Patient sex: M
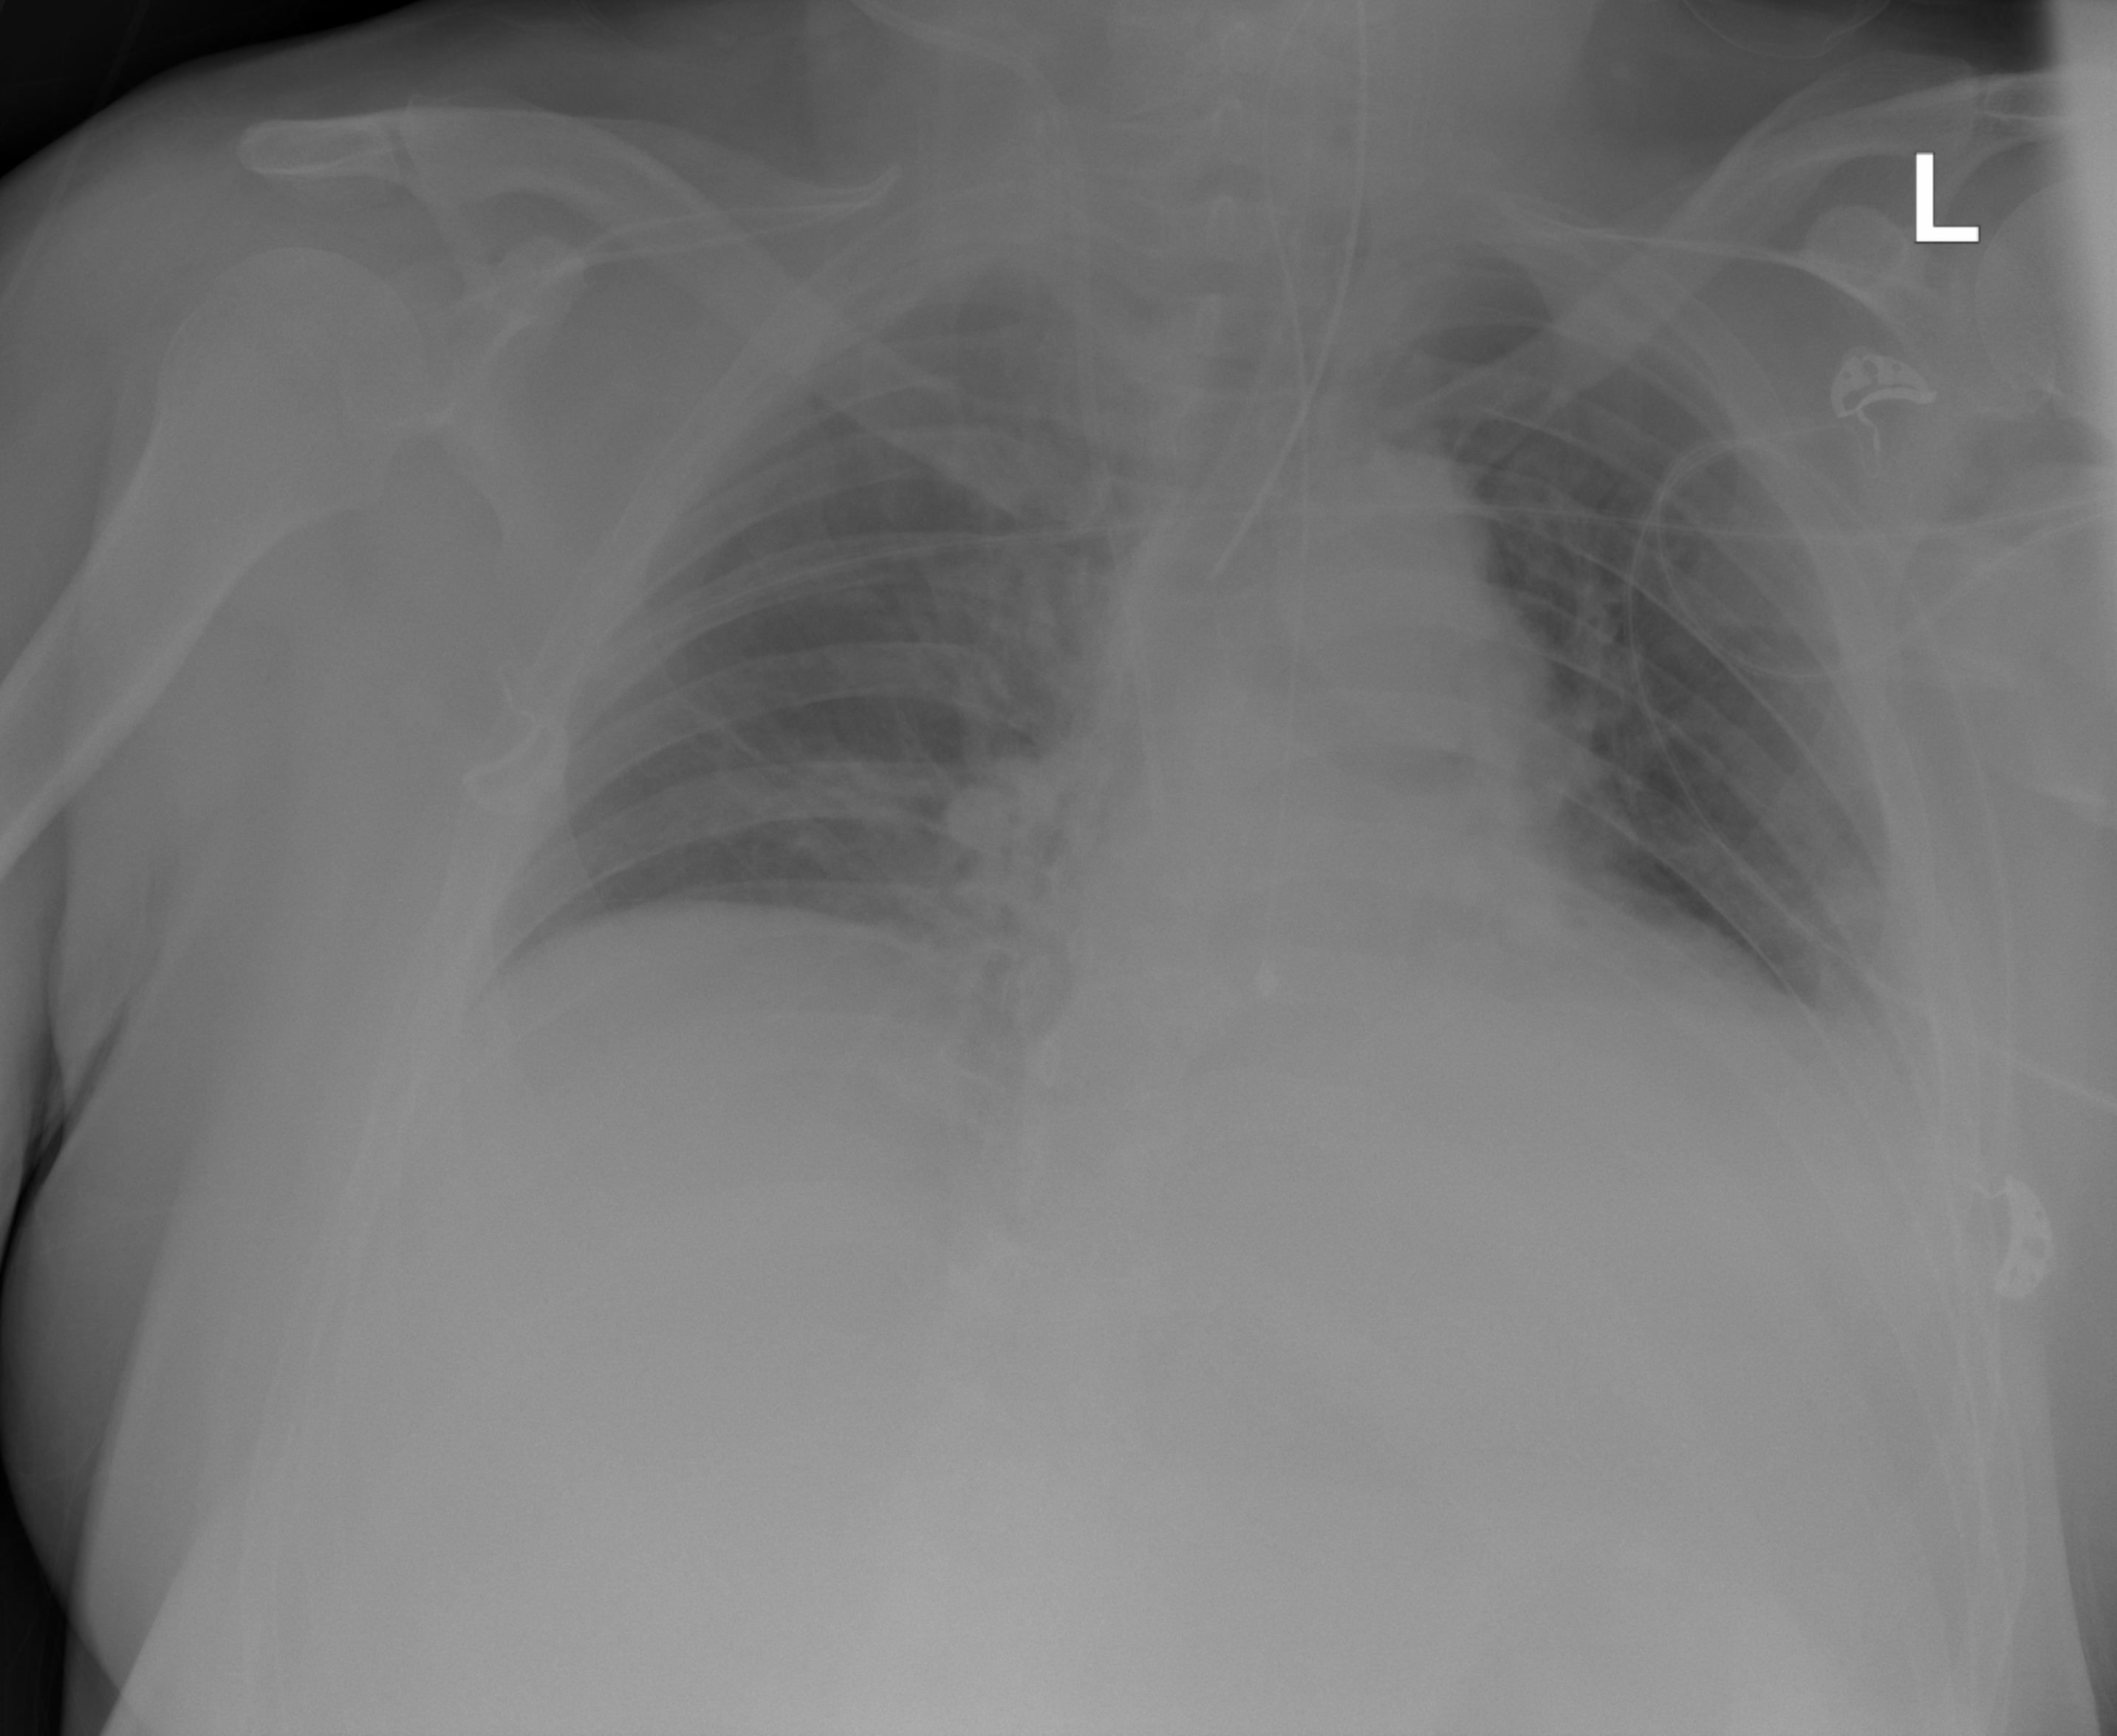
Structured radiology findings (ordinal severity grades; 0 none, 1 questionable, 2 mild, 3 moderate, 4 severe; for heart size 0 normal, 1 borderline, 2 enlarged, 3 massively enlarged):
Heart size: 0
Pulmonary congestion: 0
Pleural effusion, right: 2
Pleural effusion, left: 2
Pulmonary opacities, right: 0
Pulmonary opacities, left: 0
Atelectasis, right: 0
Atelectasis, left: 2